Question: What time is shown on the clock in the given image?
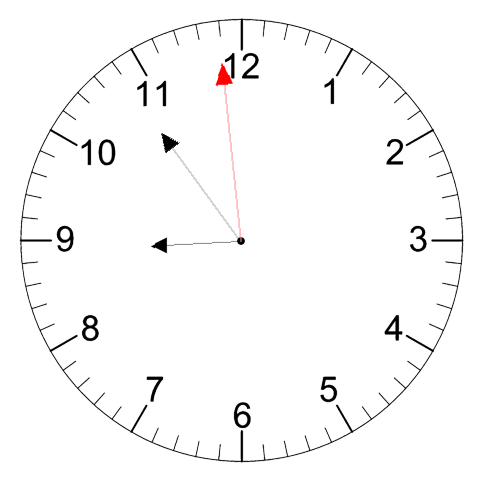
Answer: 08:53:59